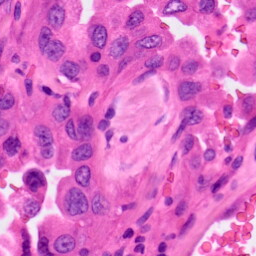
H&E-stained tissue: Lung